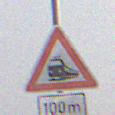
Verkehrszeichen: Bahnuebergang
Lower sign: Entfernungsangaben1
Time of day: MorningAfternoon
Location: Outdoor (Nature)
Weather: PartlyCloudy
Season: NotSpecified
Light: Natural